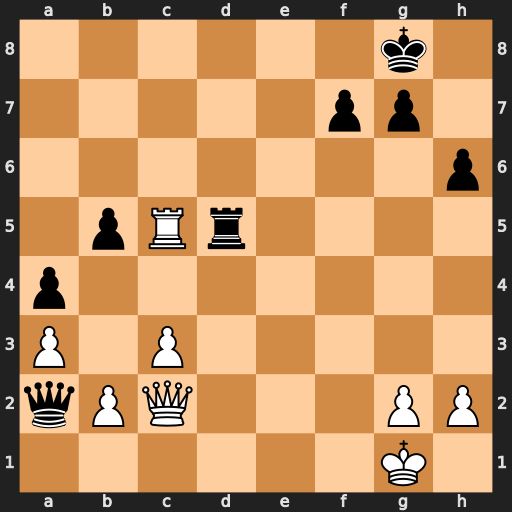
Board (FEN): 6k1/5pp1/7p/1pRr4/p7/P1P5/qPQ3PP/6K1
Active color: w
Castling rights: -
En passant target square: -
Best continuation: Rc8+ Rd8 Rxd8#